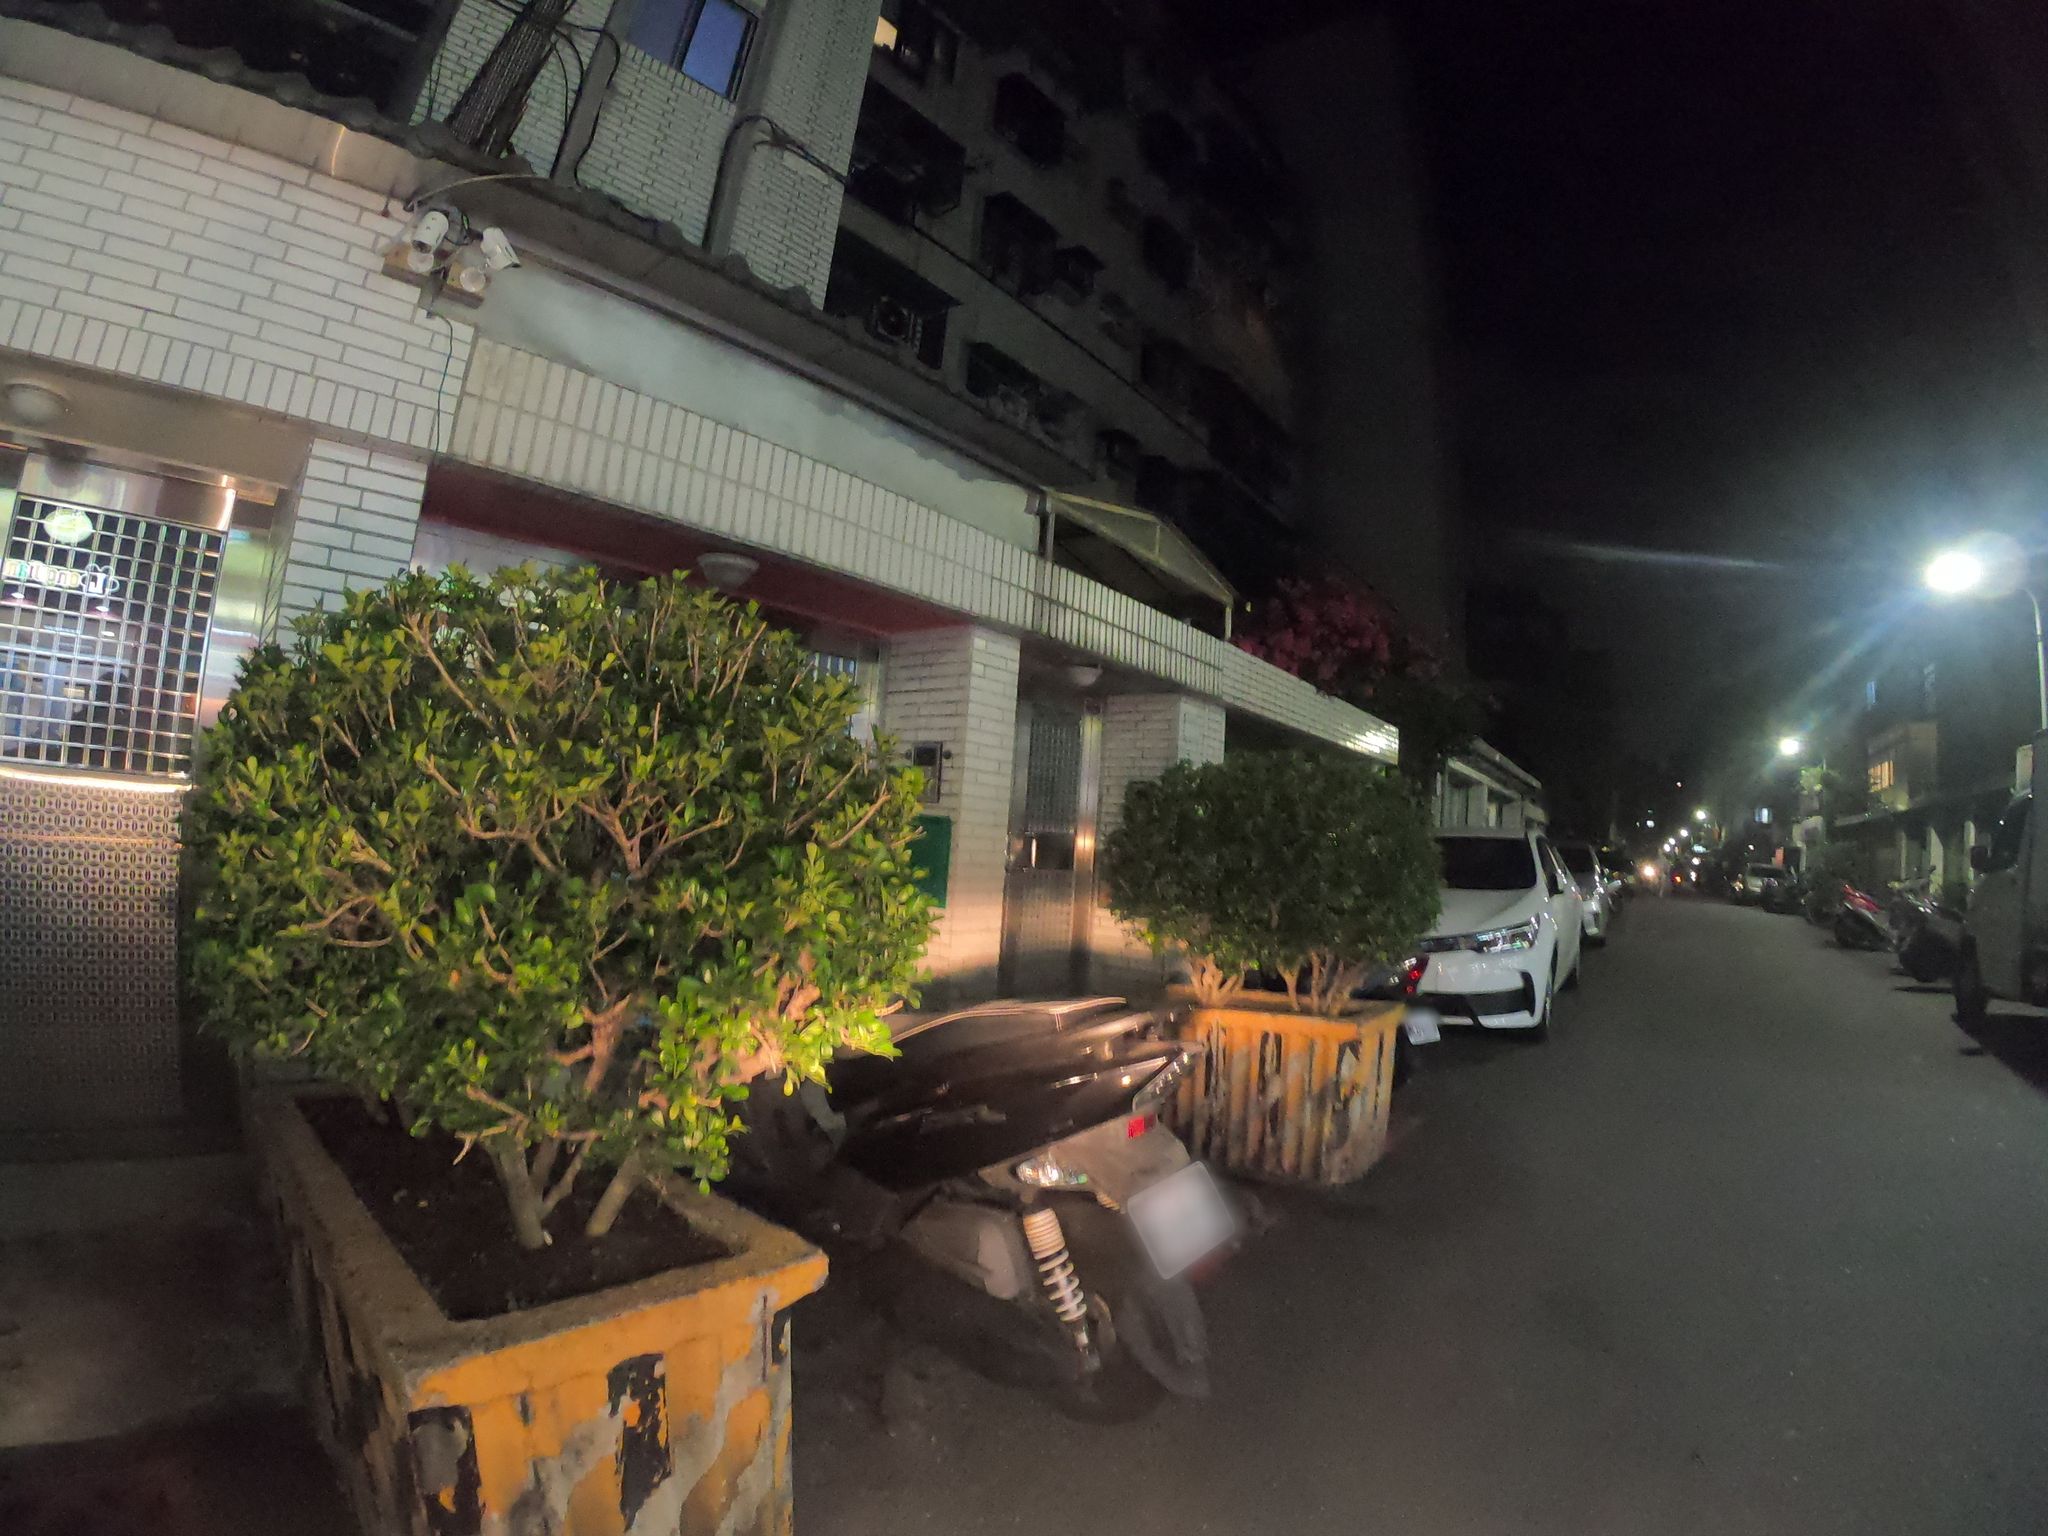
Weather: clear
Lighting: day
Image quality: slightly poor
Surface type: walking surface
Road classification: service
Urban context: urban centre
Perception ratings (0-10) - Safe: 0.33, Lively: 5.43, Beautiful: 7.33, Boring: 4.74, Depressing: 4.28, Wealthy: 6.9